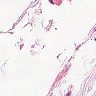
Metastatic tissue present: no